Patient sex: M
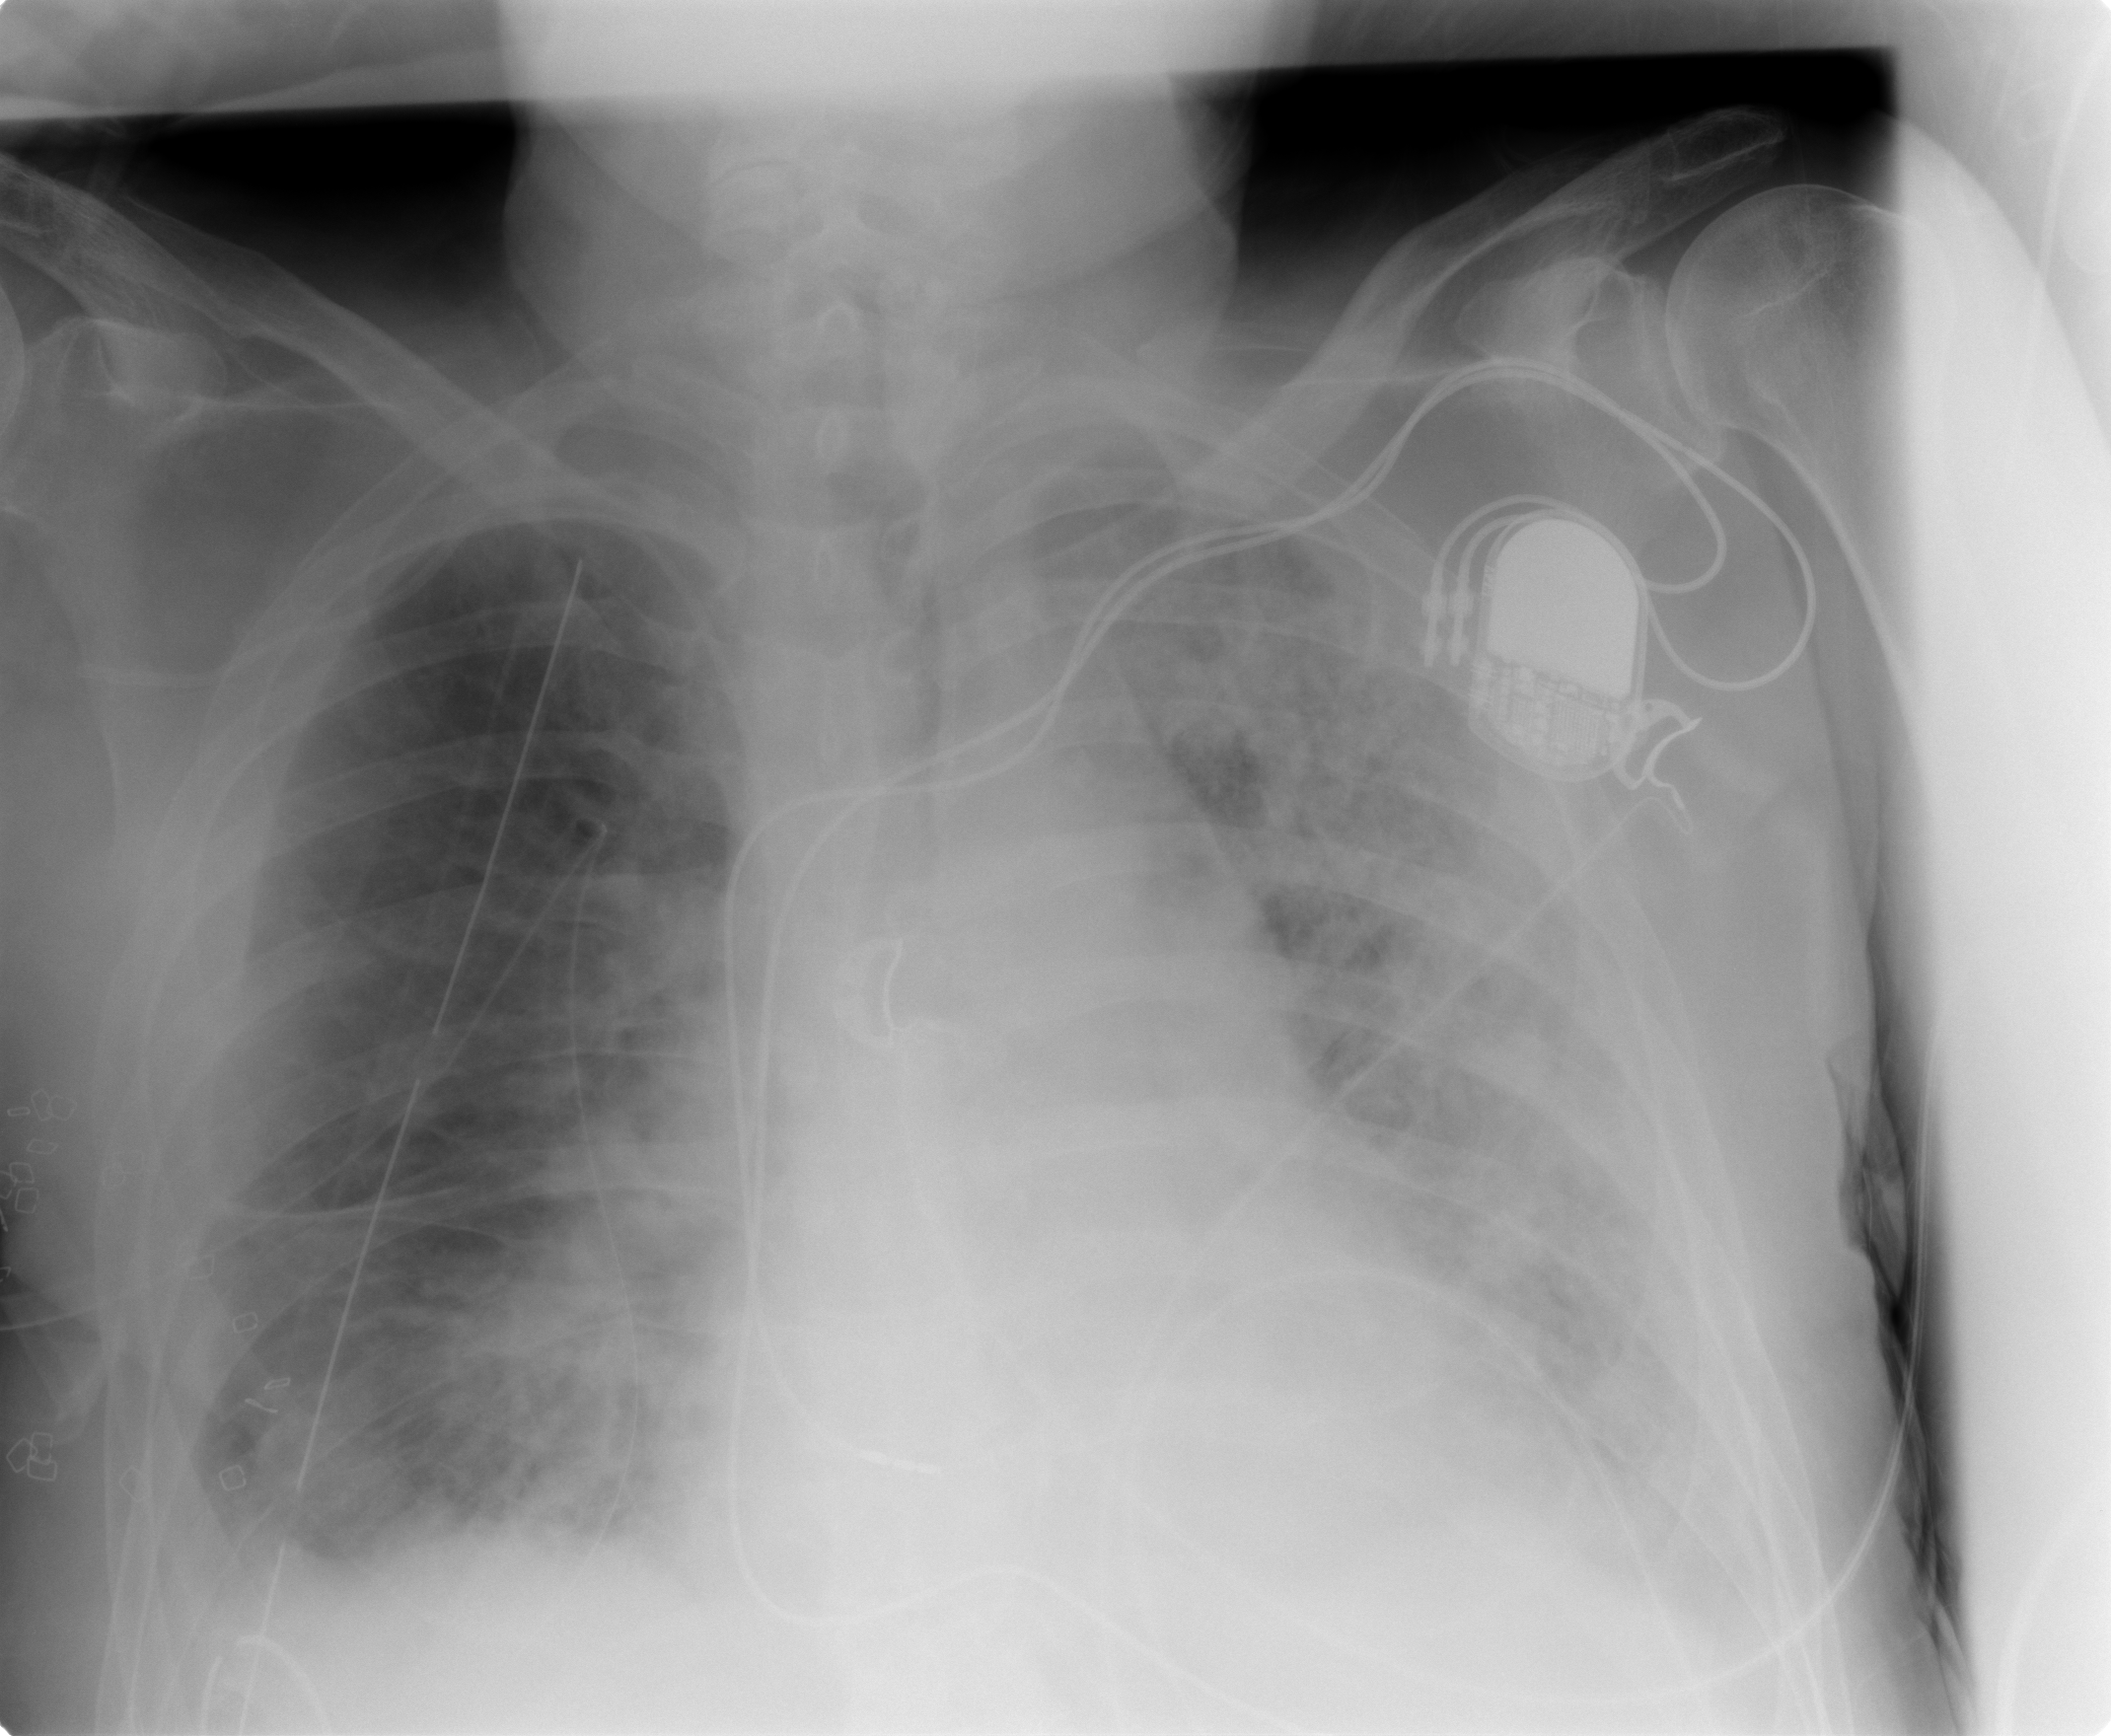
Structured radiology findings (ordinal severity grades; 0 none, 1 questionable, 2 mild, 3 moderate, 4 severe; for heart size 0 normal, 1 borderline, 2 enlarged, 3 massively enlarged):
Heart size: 1
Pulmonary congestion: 2
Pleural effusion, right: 2
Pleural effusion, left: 3
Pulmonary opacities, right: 2
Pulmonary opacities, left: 3
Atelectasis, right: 2
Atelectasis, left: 2